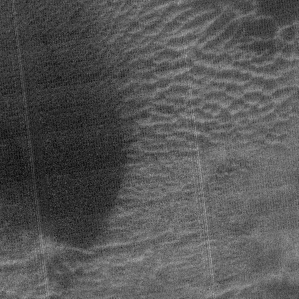
Label: frost